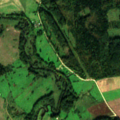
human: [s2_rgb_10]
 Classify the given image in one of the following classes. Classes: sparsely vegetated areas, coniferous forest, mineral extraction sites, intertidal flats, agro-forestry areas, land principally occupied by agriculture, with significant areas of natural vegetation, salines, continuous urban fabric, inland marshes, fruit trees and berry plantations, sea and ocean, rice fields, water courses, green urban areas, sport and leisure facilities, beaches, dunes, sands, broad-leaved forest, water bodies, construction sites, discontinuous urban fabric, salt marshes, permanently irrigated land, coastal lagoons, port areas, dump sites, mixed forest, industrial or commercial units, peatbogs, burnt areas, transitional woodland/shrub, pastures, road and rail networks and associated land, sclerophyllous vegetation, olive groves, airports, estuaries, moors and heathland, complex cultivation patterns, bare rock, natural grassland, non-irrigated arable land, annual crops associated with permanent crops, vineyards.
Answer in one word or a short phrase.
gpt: pastures, complex cultivation patterns, land principally occupied by agriculture, with significant areas of natural vegetation, mixed forest